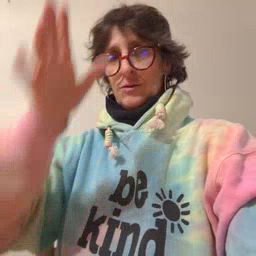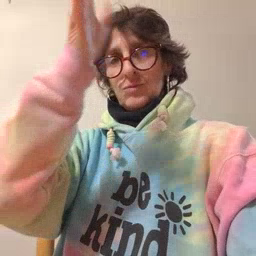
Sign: grandpa